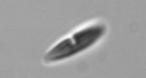
Label: pennate